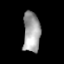
Tissue: lung
Cell type: Pericytes
Senescence score: 0.568
Nuclear area (px): 670
Mean DAPI intensity: 162.025